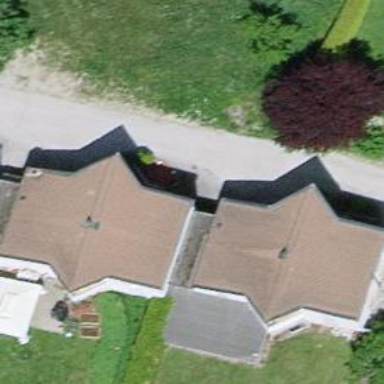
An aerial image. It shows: Terrace building.